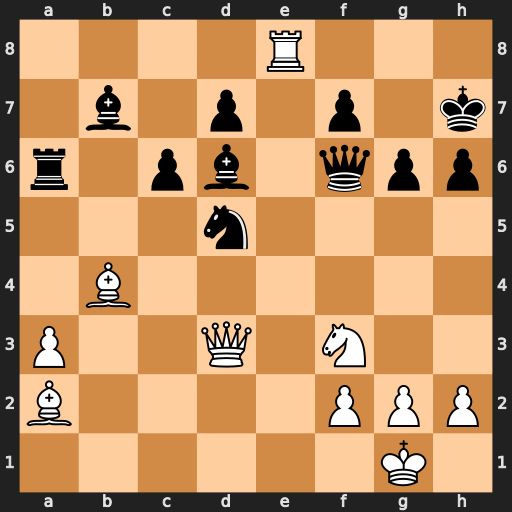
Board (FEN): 4R3/1b1p1p1k/r1pb1qpp/3n4/1B6/P2Q1N2/B4PPP/6K1
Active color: w
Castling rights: -
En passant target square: -
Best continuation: Bxd5 Bxb4 Bxf7